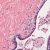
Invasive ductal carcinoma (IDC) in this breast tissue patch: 0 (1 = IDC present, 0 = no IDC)